Question: The '<p>' child of a 'position:absolute' div is arranging so that it appears to be attaching to the top left of the 'absolute' parent div (below image showing output from chrome inspector).

As I understand it, the child should be within the 'flow' of the parent div, and so should be within the confines of the parent div.
CSS is:
'''
.modal{
position:fixed;
width:auto;
height:100px;
left:50%;
top:75%;
z-index:52;
background-color: #2a333c;
}
.modal p{
position:relative;
}
'''
HTML is:
'''
<div class="modal">
<p>new user template</p>
</div>
'''
NB The greying effect is caused by another 'fixed' div that is alongside the 'absolute' modal div with a lower 'z-index' value, but is neither parent nor child of the 'modal' div.
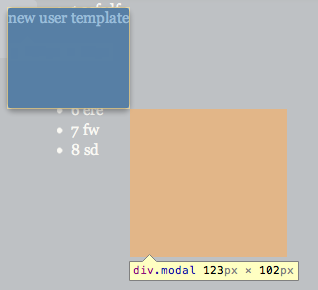
Answer: > As I understand it, the child should be within the 'flow' of the parent div, and so should be within the confines of the parent div.
Yes, and <URL>.
Other style rules can influence its position though.